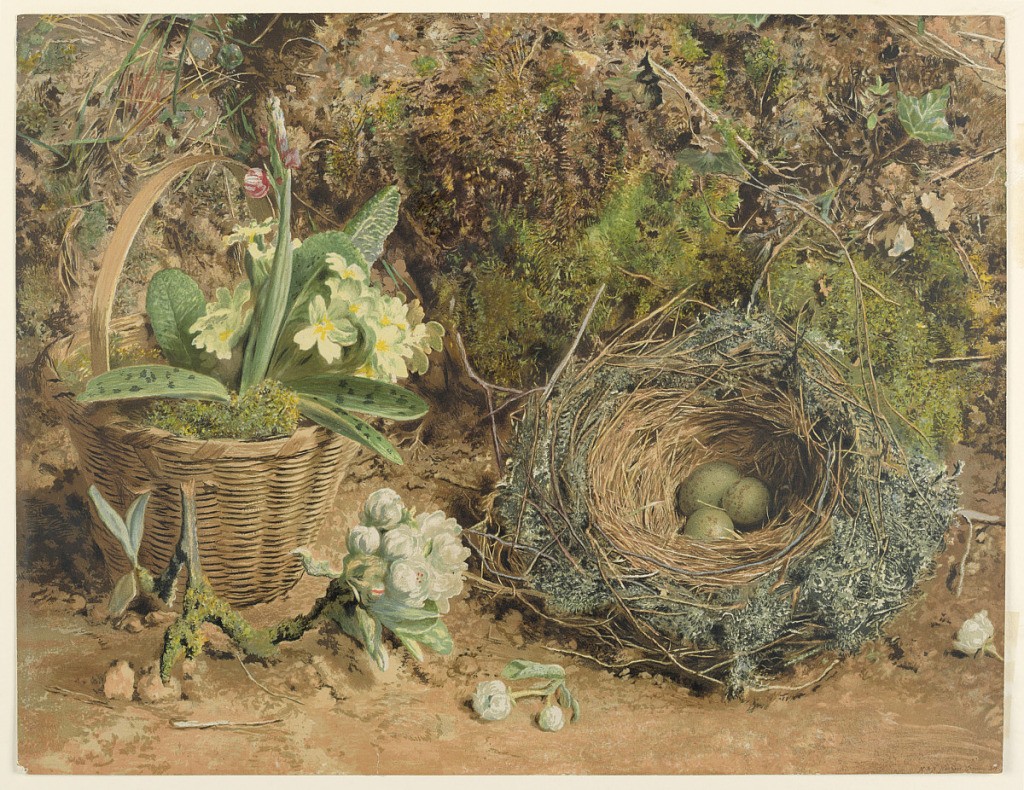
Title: A Bird's Nest
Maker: M. & N. Hanhart, English, active 1839 - 1882
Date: ca. 1880
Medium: Chromolithograph on paper
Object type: Print
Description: Corner of a flower bed, with a bird's nest containing three (thrush's?) eggs. At left, a basket with some tuberous plants in it for transplanting. Publisher's name, lower right corner.